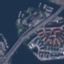
Land use / land cover class: Highway